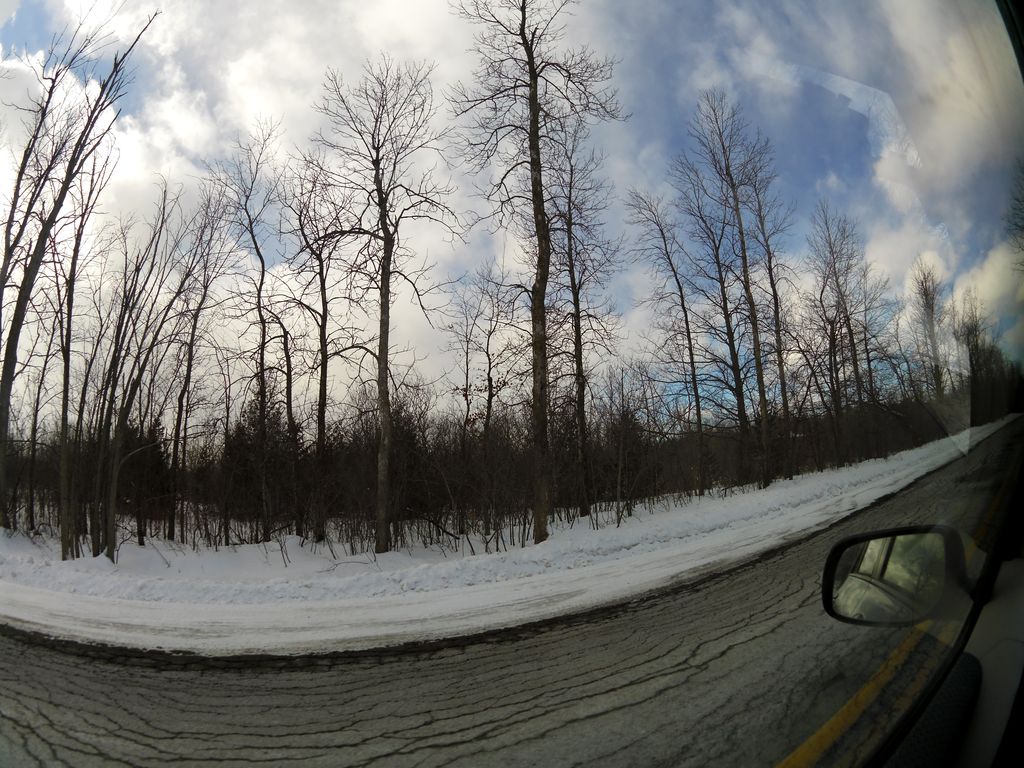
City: ottawa-gatineau